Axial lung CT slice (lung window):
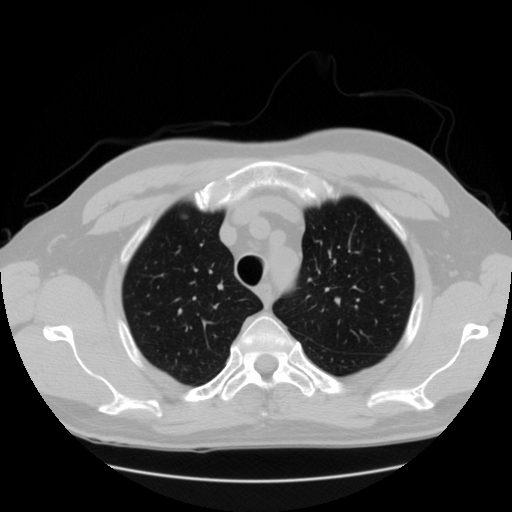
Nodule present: no